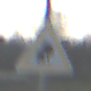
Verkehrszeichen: UnzureichendesLichtraumprofil
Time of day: SunriseSunset
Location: Outdoor (Suburban)
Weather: PartlyCloudy
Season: Winter
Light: Natural